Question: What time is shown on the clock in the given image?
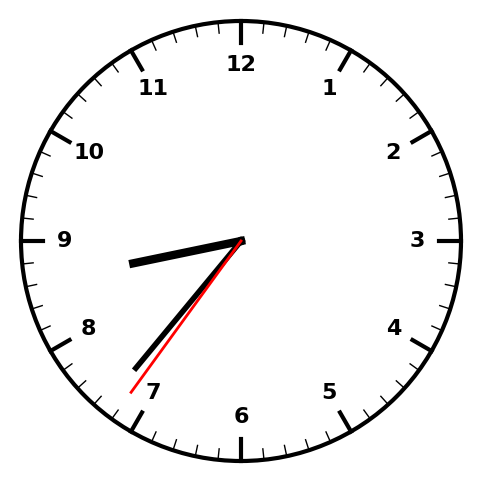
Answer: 08:36:36